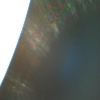
Label: sunburn